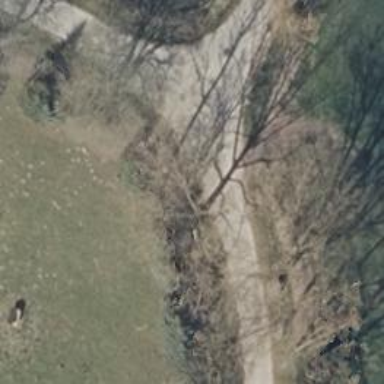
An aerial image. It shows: Tertiary road.